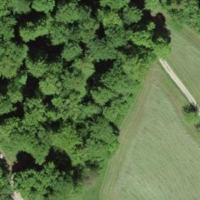
EUNIS habitat code: 41
Species observed at this site:
Melittis melissophyllum